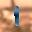
Label: 1